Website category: university
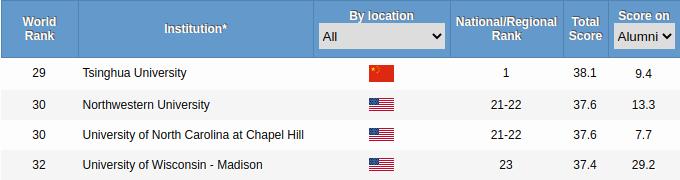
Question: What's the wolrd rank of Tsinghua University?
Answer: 29

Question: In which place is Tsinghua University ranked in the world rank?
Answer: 29

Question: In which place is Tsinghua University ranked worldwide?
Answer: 29

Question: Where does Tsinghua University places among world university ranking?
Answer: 29

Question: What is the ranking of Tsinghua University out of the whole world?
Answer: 29

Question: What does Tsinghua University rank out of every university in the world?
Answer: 29

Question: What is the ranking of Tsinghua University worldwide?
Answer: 29

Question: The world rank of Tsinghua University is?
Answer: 29

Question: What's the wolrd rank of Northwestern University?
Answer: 30

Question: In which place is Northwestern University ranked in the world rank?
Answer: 30

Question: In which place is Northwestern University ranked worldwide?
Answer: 30

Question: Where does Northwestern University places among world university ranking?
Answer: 30

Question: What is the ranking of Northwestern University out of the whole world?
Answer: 30

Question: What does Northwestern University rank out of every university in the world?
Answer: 30

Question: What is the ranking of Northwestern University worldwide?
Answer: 30

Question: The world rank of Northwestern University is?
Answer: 30

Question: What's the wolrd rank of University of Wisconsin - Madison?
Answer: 32

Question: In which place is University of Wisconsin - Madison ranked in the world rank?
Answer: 32

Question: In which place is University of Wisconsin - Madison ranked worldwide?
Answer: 32

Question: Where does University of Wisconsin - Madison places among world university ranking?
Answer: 32

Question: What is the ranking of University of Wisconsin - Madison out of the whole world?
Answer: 32

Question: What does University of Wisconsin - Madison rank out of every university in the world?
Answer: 32

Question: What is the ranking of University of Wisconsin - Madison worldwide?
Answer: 32

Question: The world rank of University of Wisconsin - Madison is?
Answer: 32

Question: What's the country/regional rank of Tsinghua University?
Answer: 1

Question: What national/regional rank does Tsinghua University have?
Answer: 1

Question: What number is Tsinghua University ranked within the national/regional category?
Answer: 1

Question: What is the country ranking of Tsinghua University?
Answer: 1

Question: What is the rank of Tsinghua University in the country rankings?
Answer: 1

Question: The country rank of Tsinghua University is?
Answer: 1

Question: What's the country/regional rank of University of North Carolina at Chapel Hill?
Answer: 21-22

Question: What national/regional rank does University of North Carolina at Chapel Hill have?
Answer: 21-22

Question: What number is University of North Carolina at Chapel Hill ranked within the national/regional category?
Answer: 21-22

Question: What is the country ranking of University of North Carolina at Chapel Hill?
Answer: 21-22

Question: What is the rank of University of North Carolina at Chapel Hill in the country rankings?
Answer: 21-22

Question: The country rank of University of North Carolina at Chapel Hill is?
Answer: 21-22

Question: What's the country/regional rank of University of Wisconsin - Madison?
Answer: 23

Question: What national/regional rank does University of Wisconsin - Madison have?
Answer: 23

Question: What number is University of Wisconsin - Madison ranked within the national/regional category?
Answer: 23

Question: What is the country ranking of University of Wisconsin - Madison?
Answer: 23

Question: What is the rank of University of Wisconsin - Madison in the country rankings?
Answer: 23

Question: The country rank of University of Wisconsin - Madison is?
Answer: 23

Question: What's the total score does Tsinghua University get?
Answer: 38.1

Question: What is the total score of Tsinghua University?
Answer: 38.1

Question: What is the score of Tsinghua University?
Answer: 38.1

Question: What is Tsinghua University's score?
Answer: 38.1

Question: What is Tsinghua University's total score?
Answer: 38.1

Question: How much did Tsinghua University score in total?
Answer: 38.1

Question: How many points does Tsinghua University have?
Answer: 38.1

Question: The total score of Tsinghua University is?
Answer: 38.1

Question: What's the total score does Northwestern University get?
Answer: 37.6

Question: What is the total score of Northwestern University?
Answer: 37.6

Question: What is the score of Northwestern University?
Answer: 37.6

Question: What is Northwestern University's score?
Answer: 37.6

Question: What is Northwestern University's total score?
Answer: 37.6

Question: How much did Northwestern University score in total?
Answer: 37.6

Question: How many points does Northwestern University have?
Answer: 37.6

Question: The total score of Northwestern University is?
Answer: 37.6

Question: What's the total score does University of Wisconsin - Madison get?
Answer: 37.4

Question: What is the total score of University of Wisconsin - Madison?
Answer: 37.4

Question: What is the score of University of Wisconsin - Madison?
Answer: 37.4

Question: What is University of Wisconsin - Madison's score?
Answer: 37.4

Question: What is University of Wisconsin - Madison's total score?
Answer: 37.4

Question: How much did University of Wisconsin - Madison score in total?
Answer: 37.4